Field crop: maize
Growth stage: 2
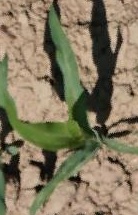
Species: maize